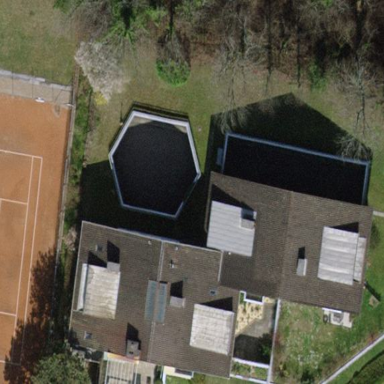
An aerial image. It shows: Gabled roofed apartment building with grey roof. The roof orientation is across the building.